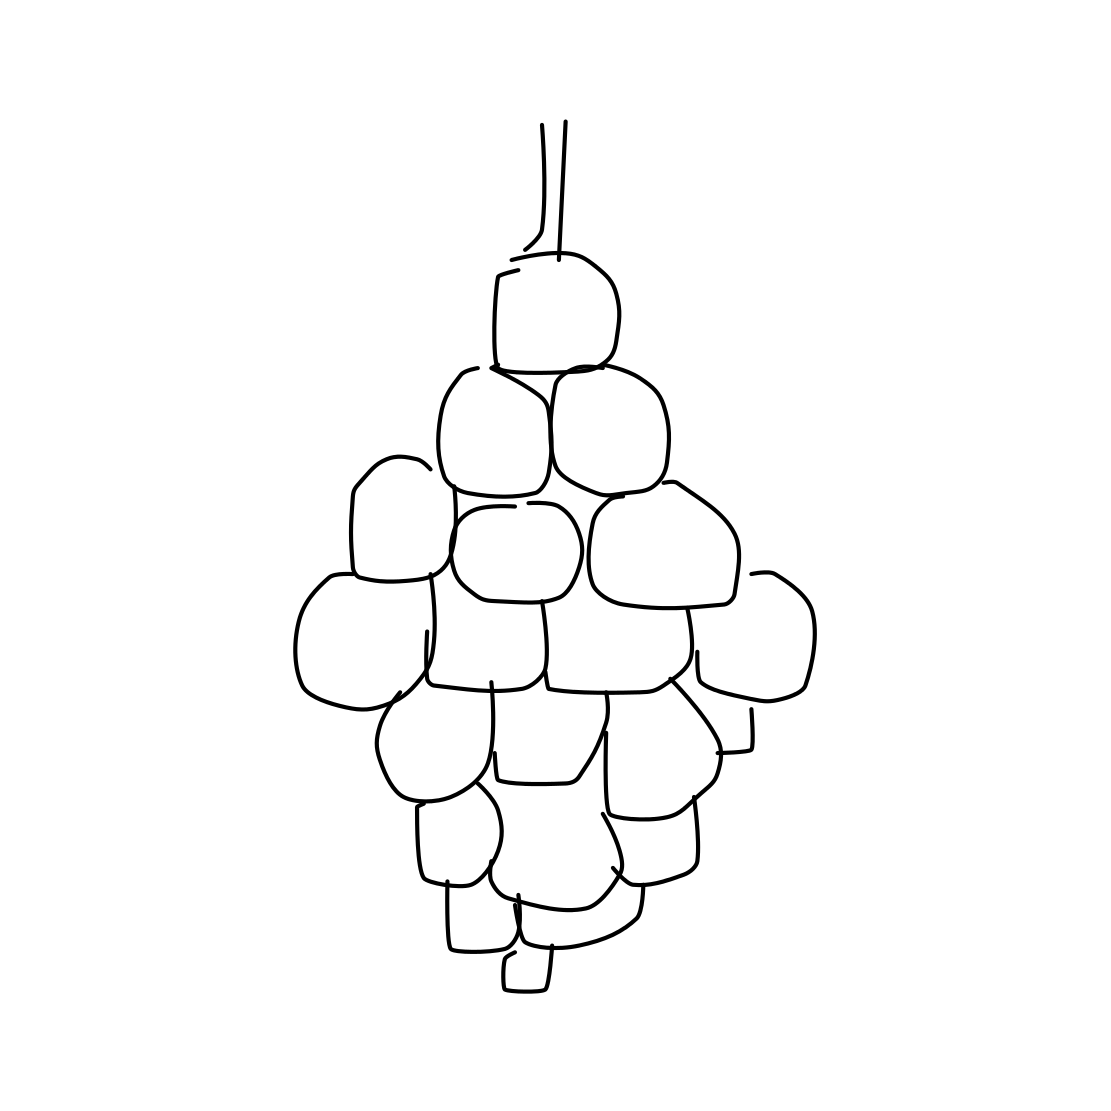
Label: grapes